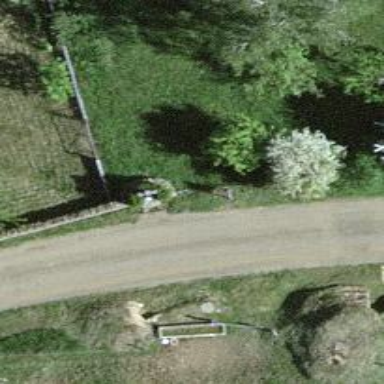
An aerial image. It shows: Historic wayside cross.